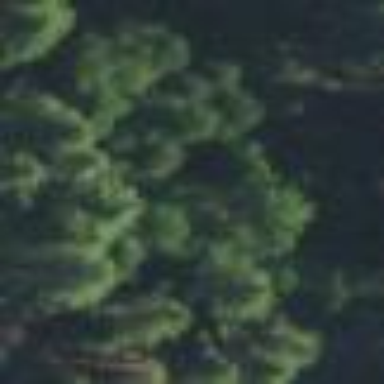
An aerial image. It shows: Forest with mixture of leaf types and cycles.